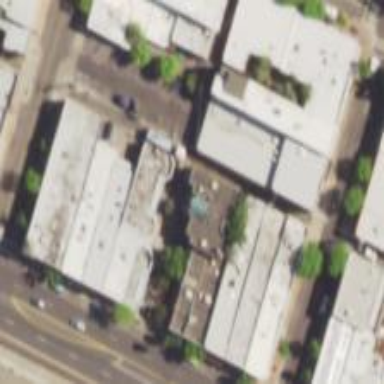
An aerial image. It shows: Commercial building.